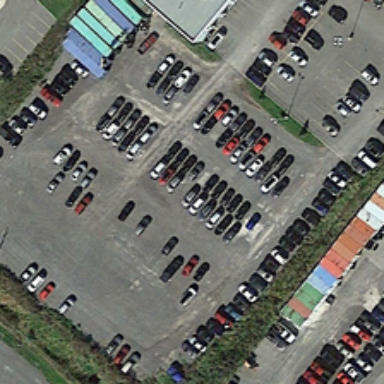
On the other side of the parking lot, houses were built of colorful roofs .